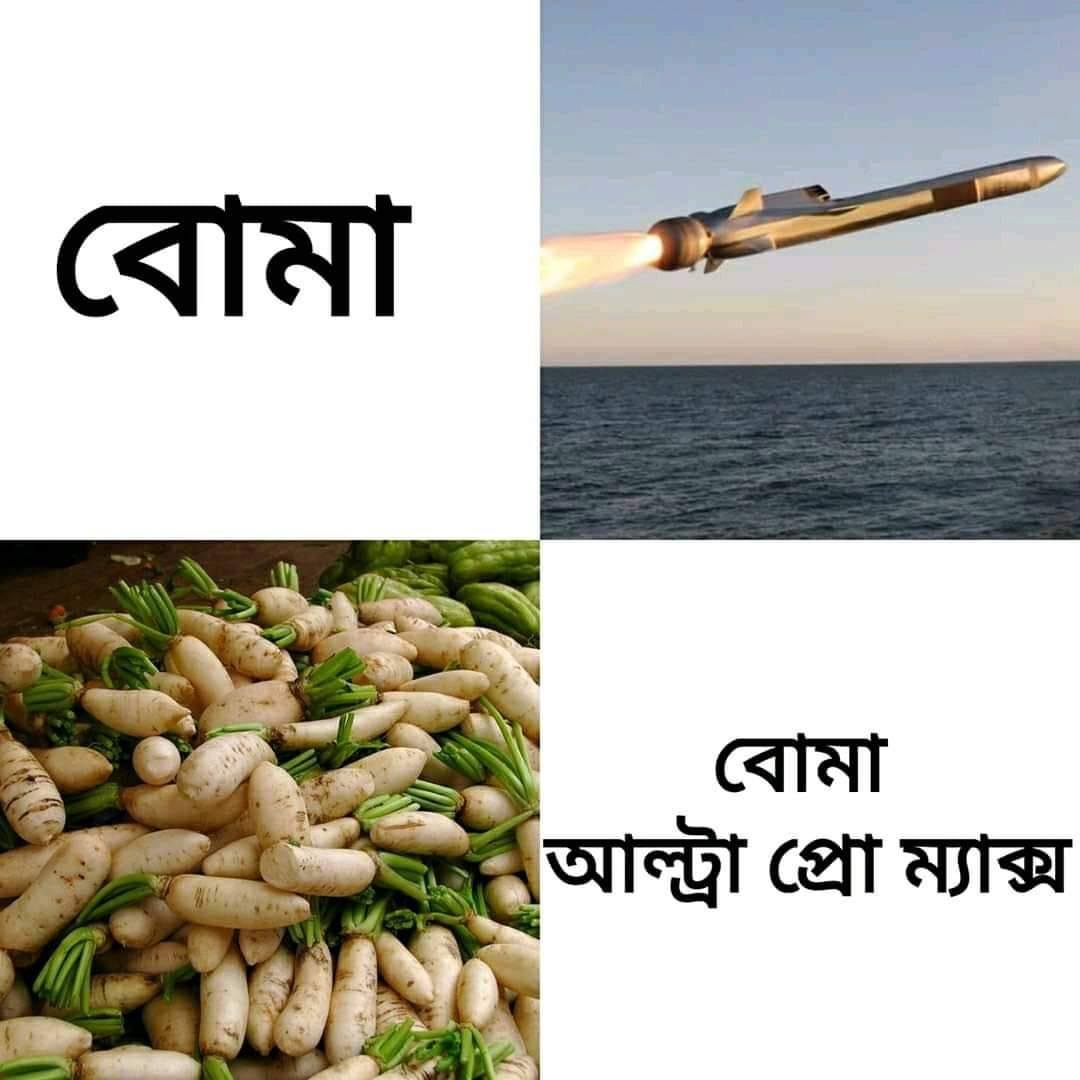
Caption: বোমা    বোমা আল্ট্রা প্রো ম্যাক্স
Label: non-hate